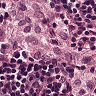
Metastatic tissue present: no